Field crop: maize
Growth stage: 1
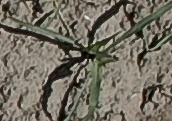
Species: sorghum